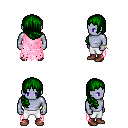
a pixel art fantasy rpg character, male body template, dark elf, purple skin, pink tattered cape, white pants, green right-swept hairstyle, bracelets, brown shoes, four views (front, back, left, right), 2x2 character sprite sheet, small pixel art, hard edges, no anti-aliasing